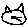
Label: cat